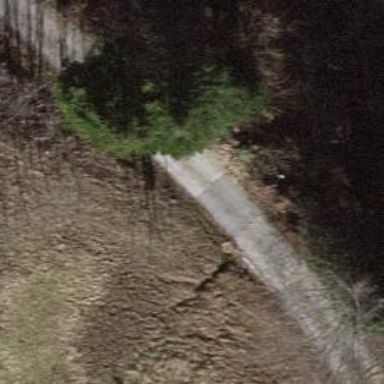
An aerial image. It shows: Service road with grade2 tracktype.